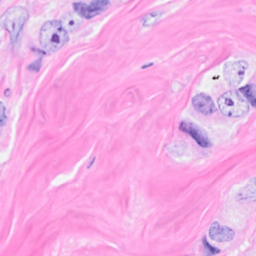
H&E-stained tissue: Breast